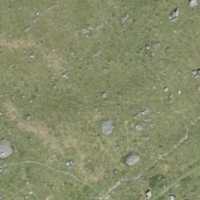
EUNIS habitat code: 26
Species observed at this site:
Viola calcarata